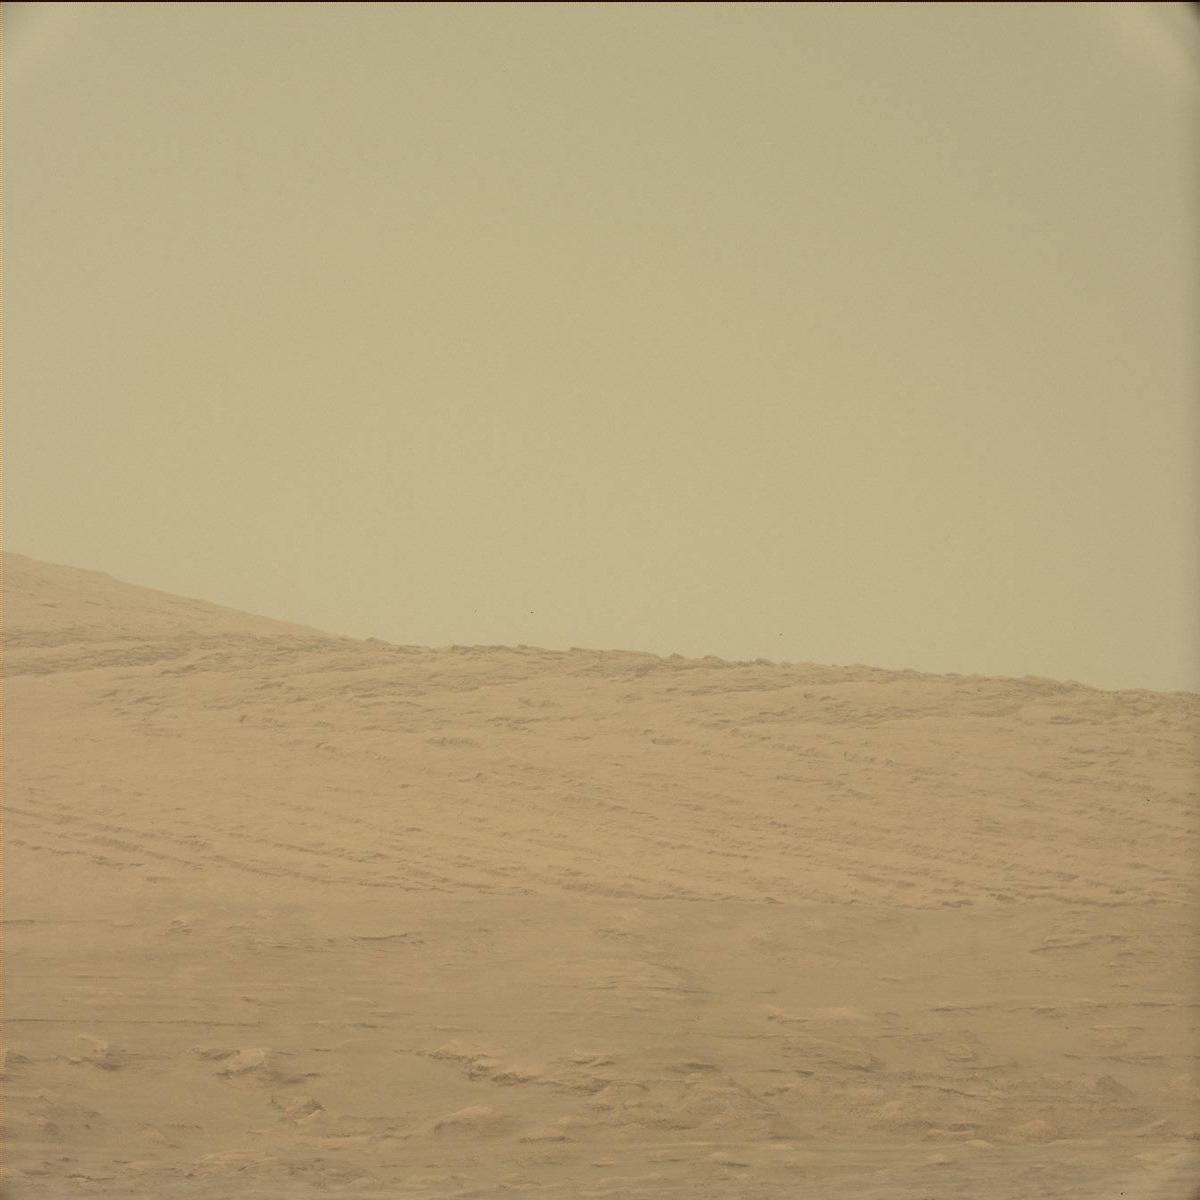
Terrain classes present: Ridge, Sky